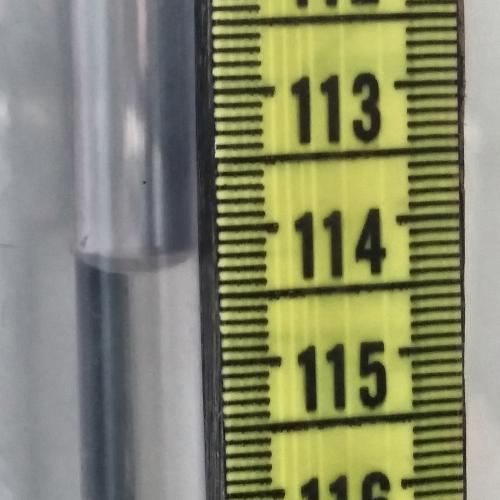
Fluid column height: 114.2 cm